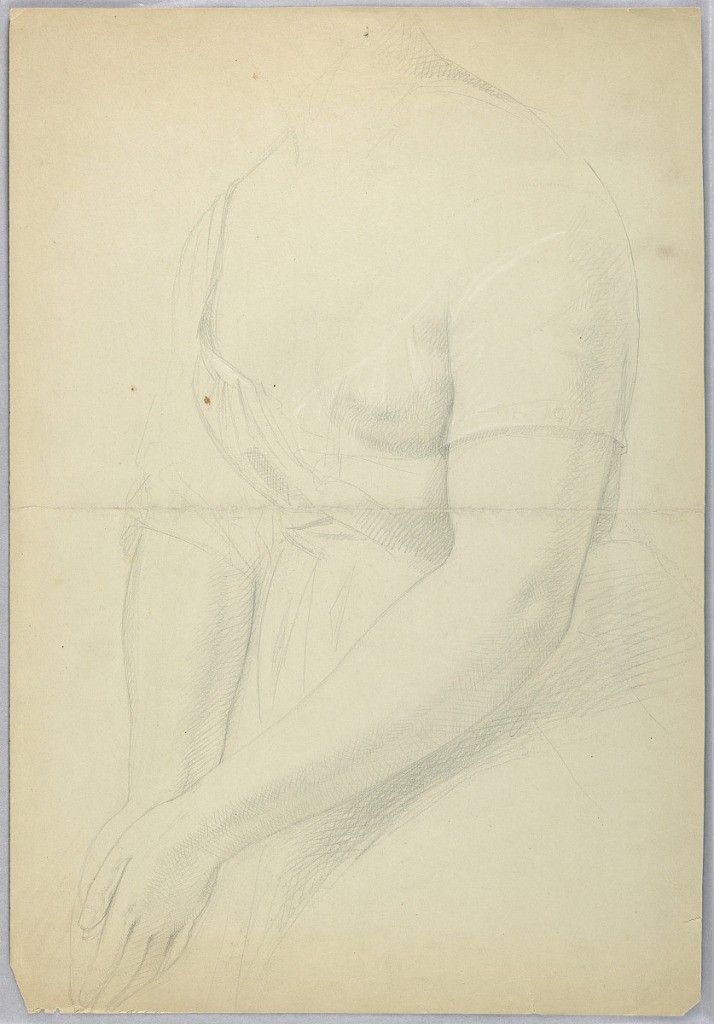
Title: Study of Mercy for "Christiana and Her Family Passing through the Valley of the Shadow of Death"
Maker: Daniel Huntington, American, 1816–1906
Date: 1850
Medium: Graphite on grey wove paper
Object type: Drawing
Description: Woman turned toward the left with one shoulder covered by drapery. The palms of her hands together, lower left. Her head not shown, and lower part of the figure not shown.